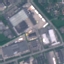
Label: Industrial